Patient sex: M
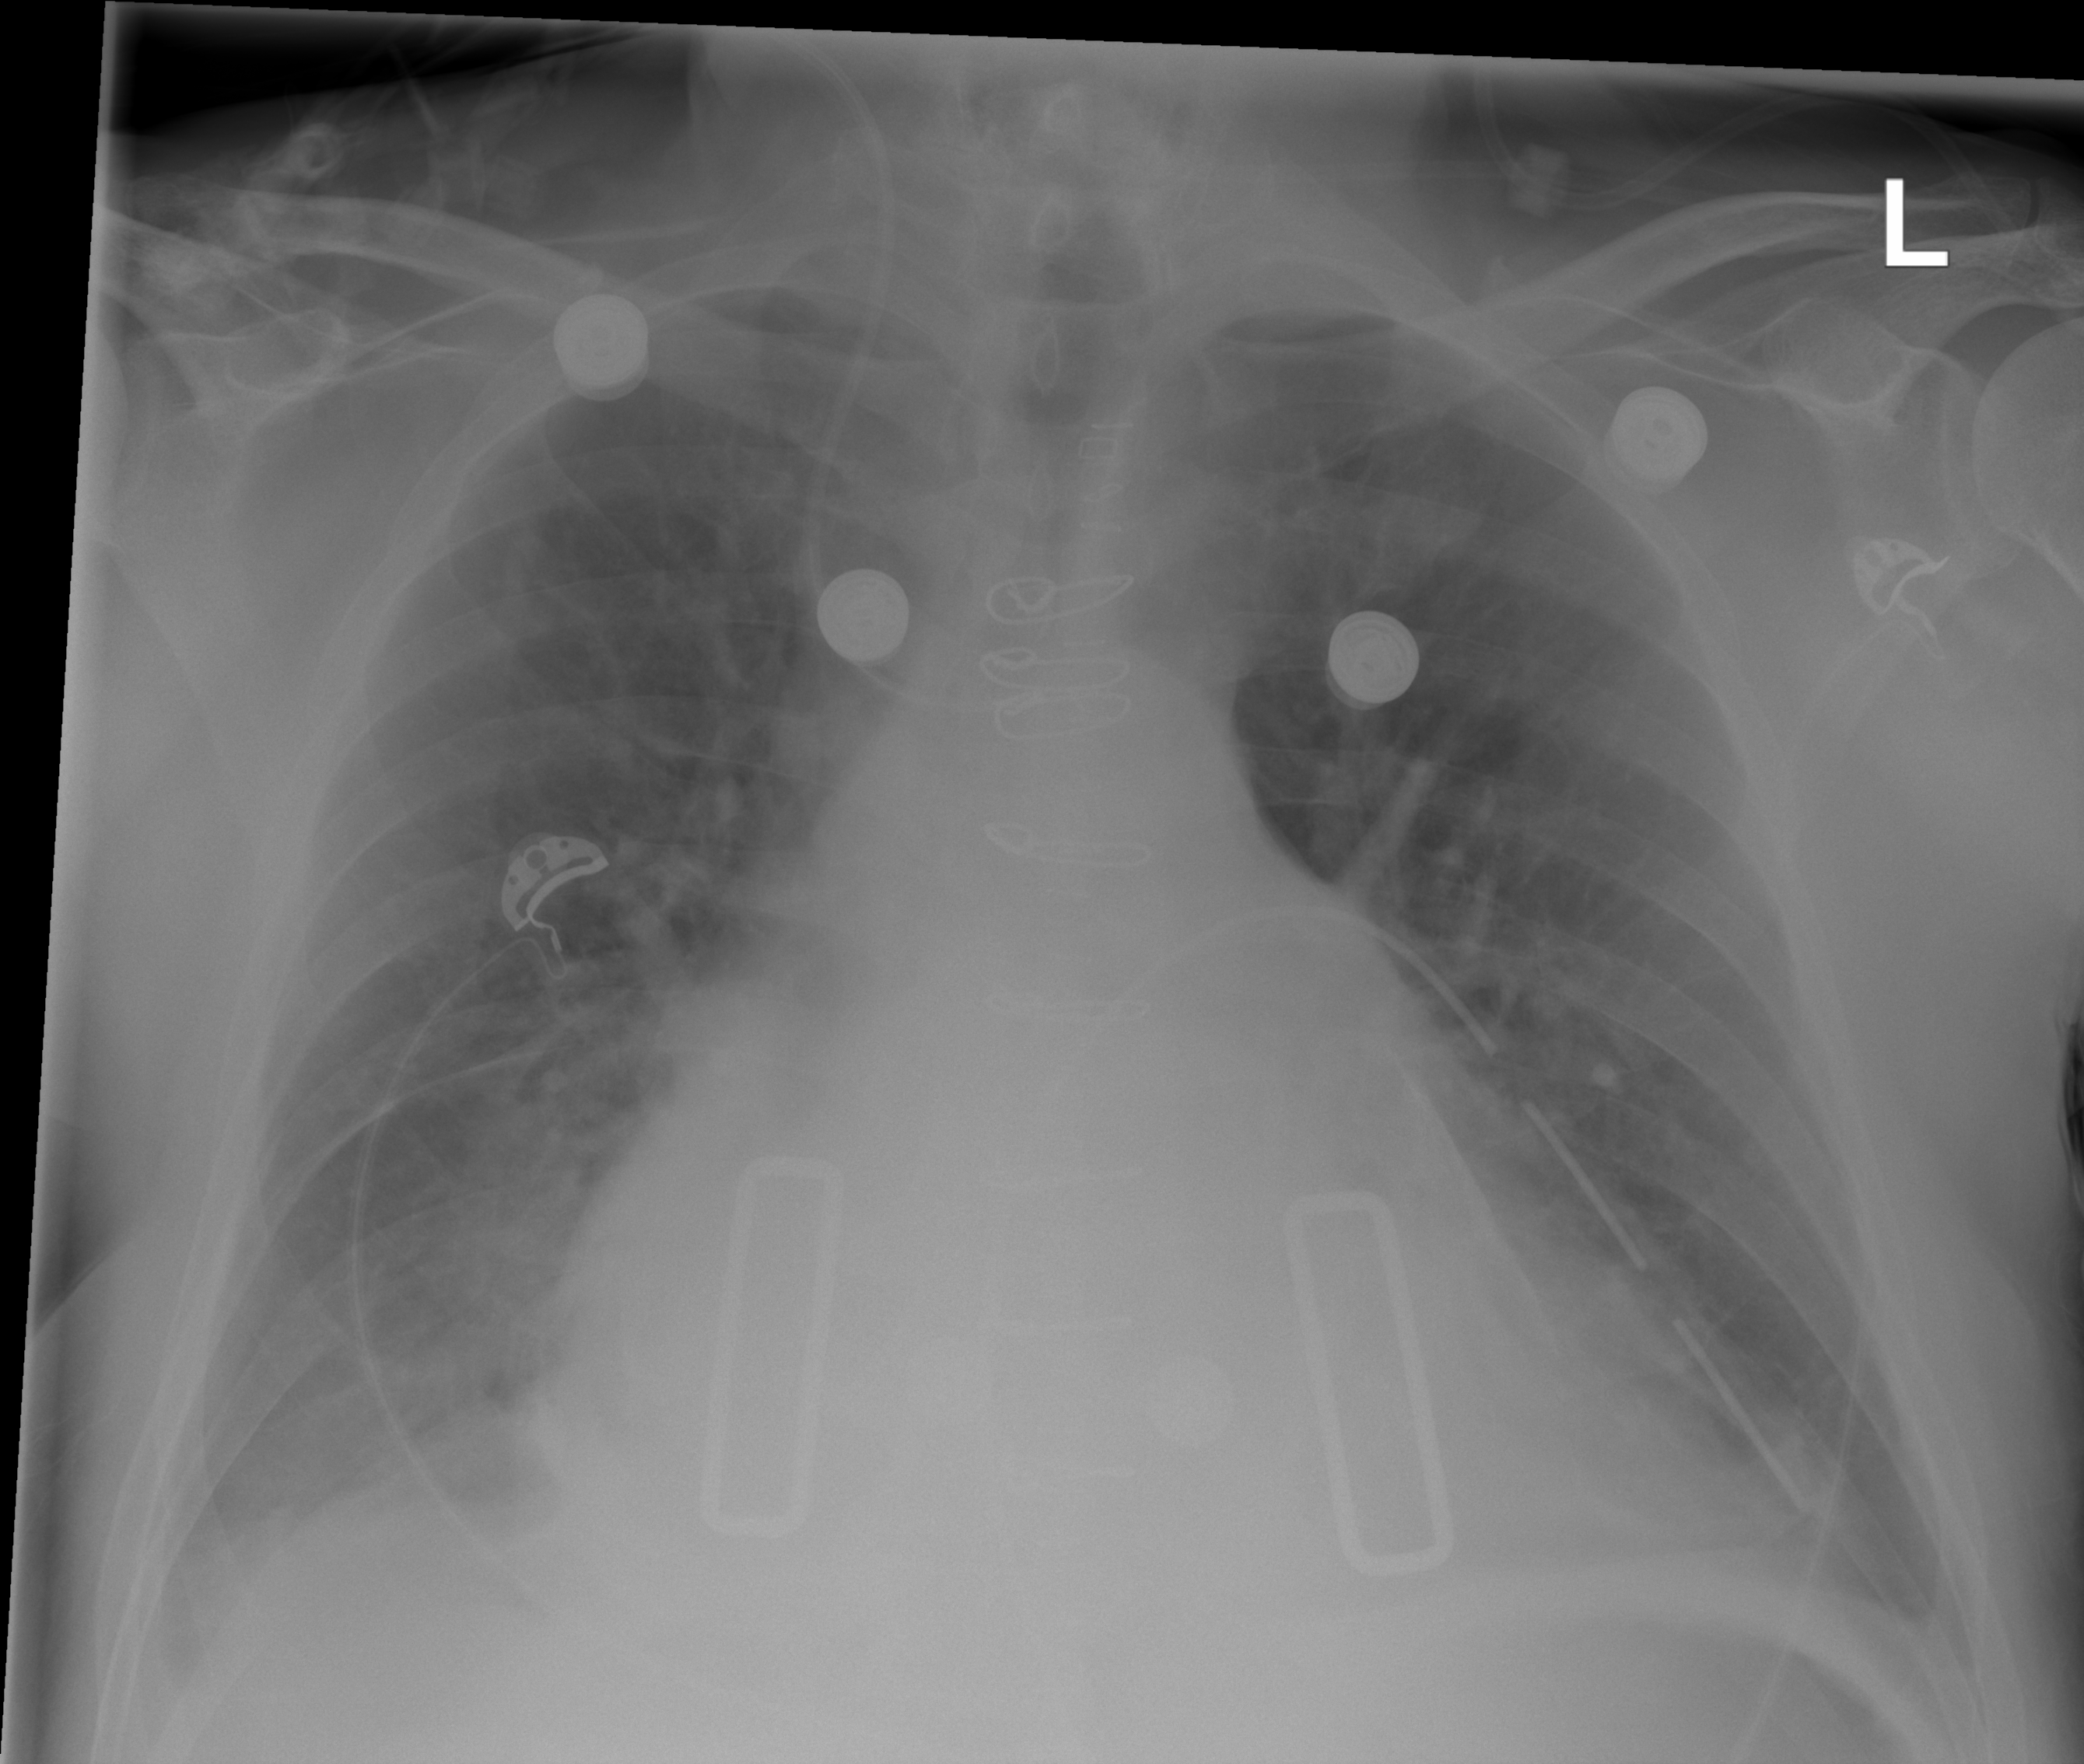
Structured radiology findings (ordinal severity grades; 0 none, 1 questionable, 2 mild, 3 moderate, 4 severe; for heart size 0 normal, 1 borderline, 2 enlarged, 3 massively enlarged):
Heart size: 2
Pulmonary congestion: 0
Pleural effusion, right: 2
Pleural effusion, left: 2
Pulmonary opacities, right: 0
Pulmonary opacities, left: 0
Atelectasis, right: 2
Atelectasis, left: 2